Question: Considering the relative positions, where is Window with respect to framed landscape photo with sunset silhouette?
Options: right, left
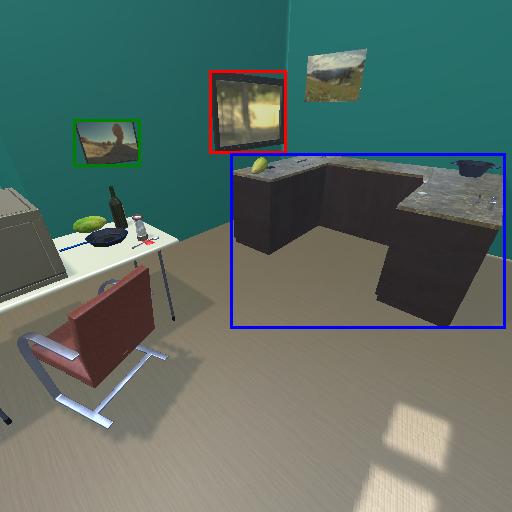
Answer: right